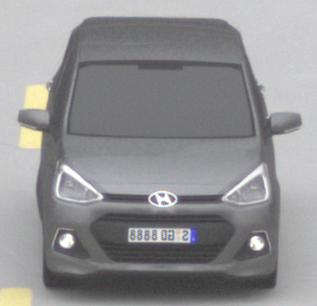
Make: Hyundai
Model: i10
Detailed model: Gen. 2
Model produced from: 2013
Model produced until: 2019
Doors: 5
Color: gray
Road condition: dry road
Daytime: midday
Contrast: low contrast